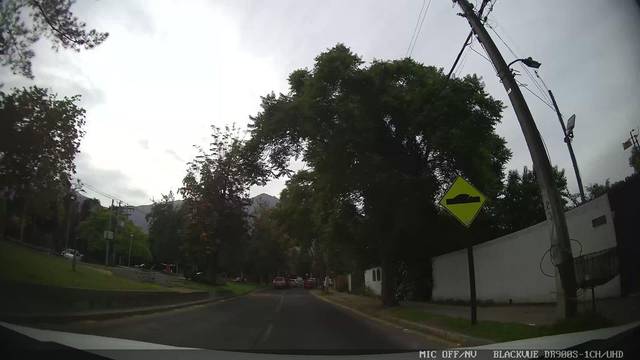
Region: Chile
Coordinates: -33.447, -70.53